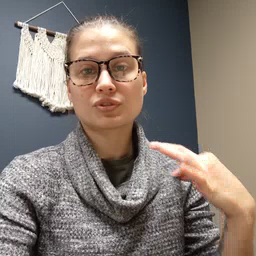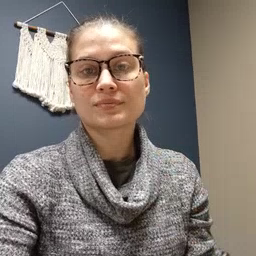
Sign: shirt